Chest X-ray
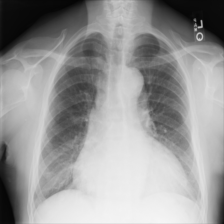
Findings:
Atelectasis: negative
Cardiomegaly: positive
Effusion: negative
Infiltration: negative
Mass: negative
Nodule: negative
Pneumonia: negative
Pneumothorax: negative
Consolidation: negative
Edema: negative
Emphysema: negative
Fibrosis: negative
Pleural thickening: negative
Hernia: negative